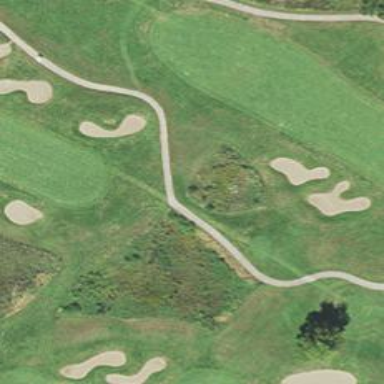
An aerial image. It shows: Golf cartpath that is also road path.